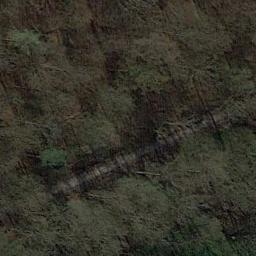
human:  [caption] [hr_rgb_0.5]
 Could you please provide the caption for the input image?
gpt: This is a dense forest .

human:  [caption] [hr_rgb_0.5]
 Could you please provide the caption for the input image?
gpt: There is a road goes through the forest .

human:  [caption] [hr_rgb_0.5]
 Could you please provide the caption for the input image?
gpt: A straight road passes through the  forest with many withered trees .

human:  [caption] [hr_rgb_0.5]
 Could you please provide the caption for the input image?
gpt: The forest has a lot of evenly distributed sage green trees and a road goes through the forest .

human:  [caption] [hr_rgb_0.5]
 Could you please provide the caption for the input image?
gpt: A straight path goes through a sparse forest with some withered trees .